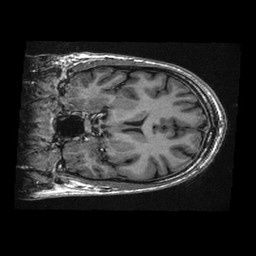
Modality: T1w
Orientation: coronal
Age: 32
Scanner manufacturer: ge
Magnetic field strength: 3 T
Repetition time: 0.008364 s
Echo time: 0.003112 s